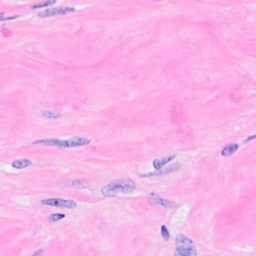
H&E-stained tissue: Breast